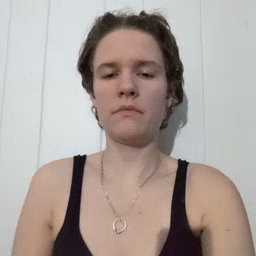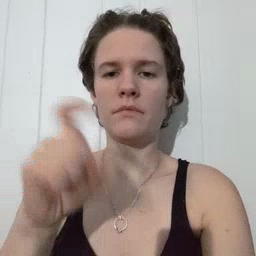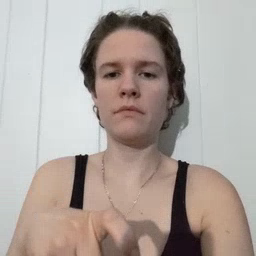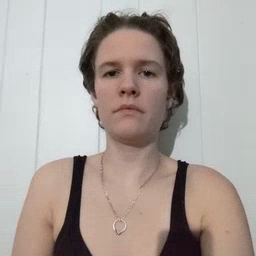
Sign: haveto